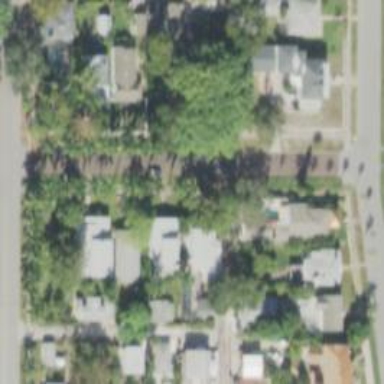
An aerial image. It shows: Alley classified as service road.